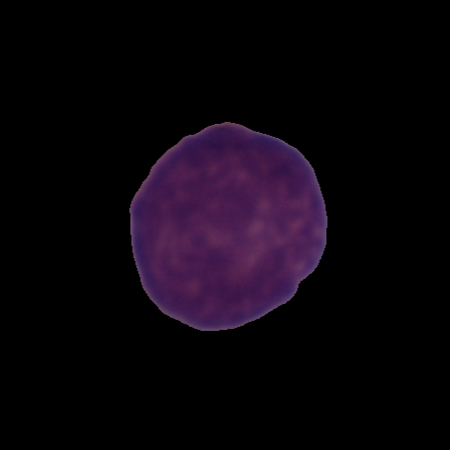
Label: healthy